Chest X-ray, AP view. Patient: 49 years old, sex M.
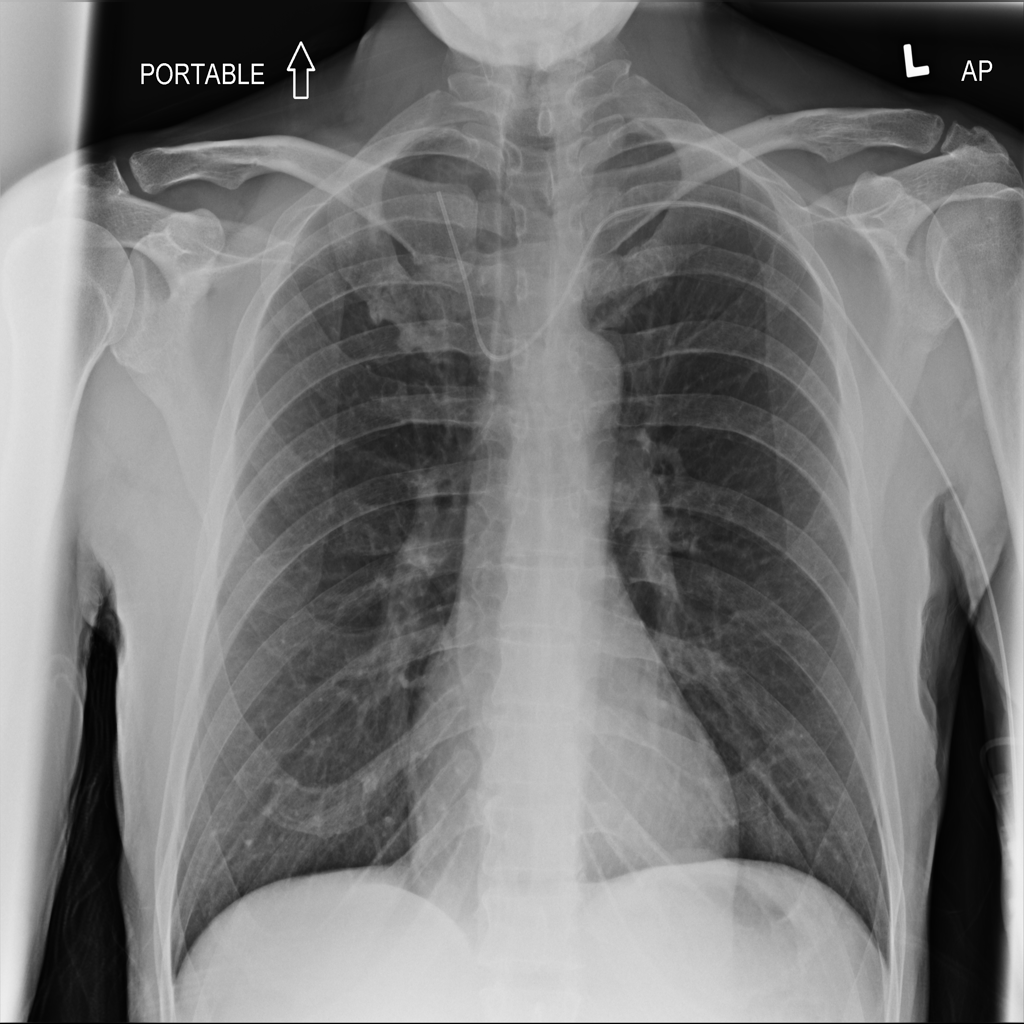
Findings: No Finding